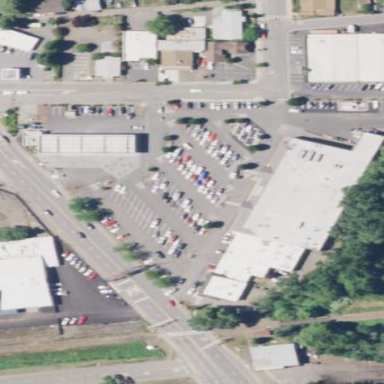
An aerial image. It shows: Building that houses supermarket.